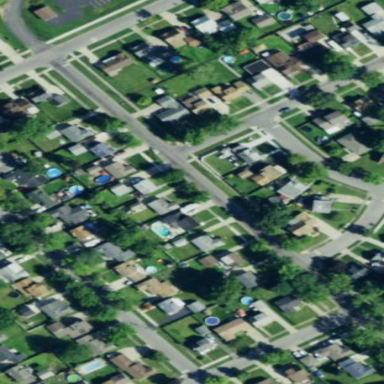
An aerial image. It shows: This residential area consists of single-family homes.